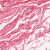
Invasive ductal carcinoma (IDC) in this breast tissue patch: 0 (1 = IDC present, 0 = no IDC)